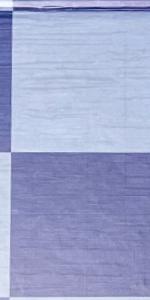
Label: Empty